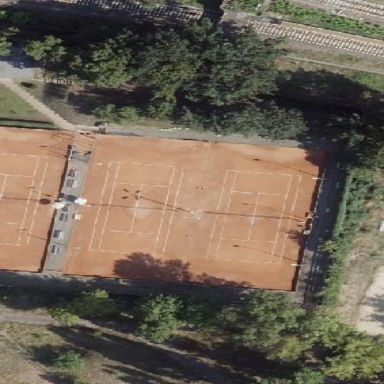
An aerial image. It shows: Fine gravel tennis pitch.